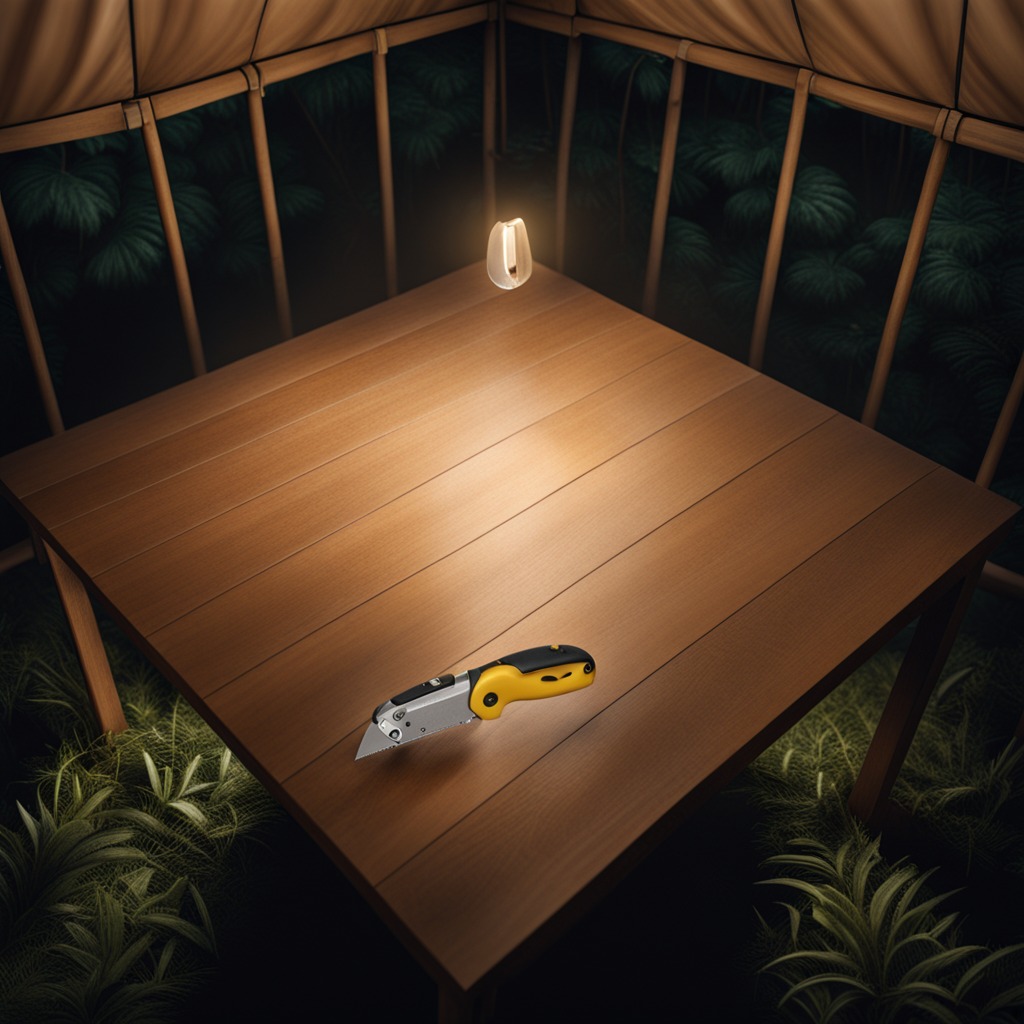
A utility knife lies on the wooden table inside a jungle field workshop tent at night.